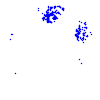
Particle: proton